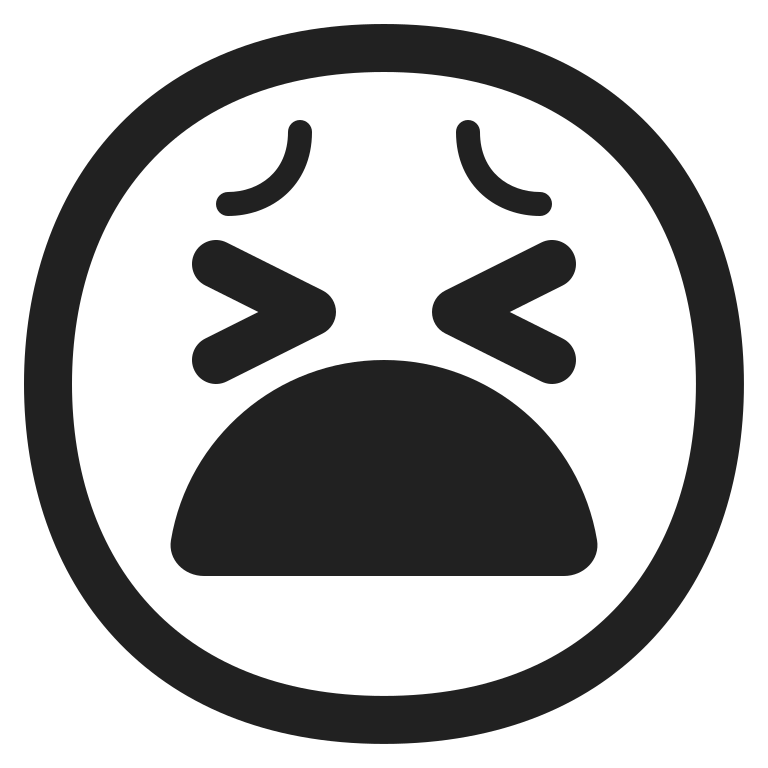
tired face high contrast